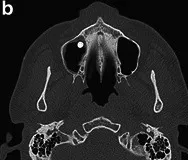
C Computed tomography images obtained prior to the operation. Axial section.
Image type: radiology (ct)